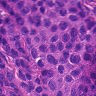
Metastatic tissue present: yes